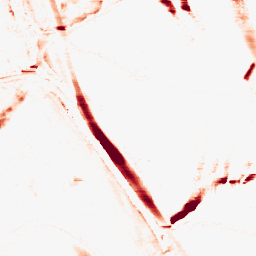
Category: morphological
Decomposition family: morphological_rect
Decomposition parameters: operation: opening
width: 20
height: 3
Upsampling method: quadratic
Upsampling parameters: scale: 8
Upsampling scale: 8